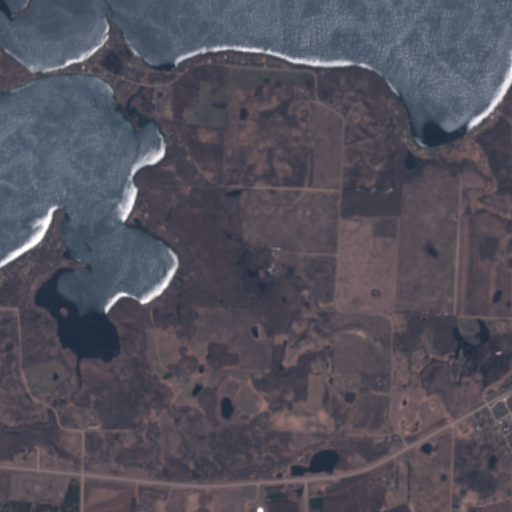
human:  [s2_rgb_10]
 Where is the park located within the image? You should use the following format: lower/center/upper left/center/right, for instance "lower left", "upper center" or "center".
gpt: The park is located in the lower right of the image.
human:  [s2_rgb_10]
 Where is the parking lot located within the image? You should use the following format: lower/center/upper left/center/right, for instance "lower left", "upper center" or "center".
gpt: The parking lot is located in the lower right of the image.
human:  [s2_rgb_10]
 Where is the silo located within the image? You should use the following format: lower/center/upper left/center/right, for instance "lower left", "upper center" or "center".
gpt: The silo is located in the lower right of the image.
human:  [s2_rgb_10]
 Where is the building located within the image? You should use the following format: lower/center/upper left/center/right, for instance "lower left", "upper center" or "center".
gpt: The building is located in the lower right of the image.
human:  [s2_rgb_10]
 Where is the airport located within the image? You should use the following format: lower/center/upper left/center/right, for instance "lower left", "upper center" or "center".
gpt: There is no airport in the image.